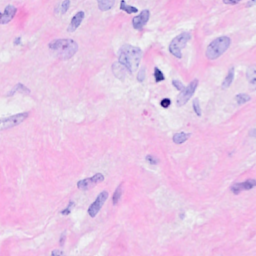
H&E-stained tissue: Breast